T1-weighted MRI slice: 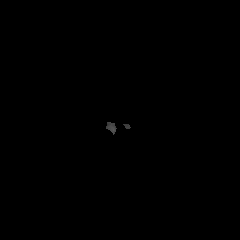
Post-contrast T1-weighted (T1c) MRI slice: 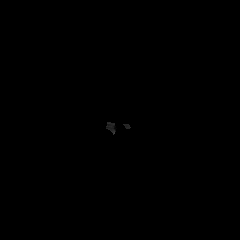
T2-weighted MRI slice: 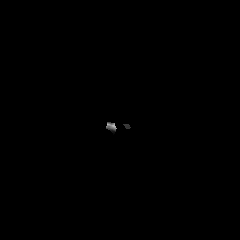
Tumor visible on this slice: no